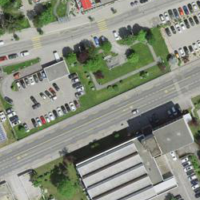
EUNIS habitat code: 54
Species observed at this site:
Lapsana communis